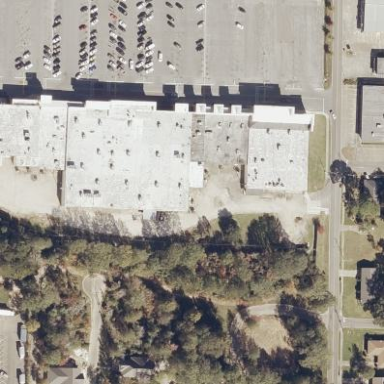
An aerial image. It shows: Retail building which is mall.